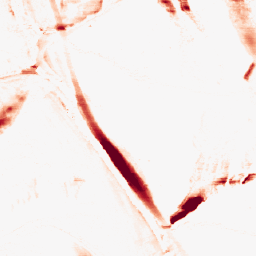
Category: morphological
Decomposition family: morphological_ellipse
Decomposition parameters: operation: opening
width: 5
height: 30
Upsampling method: area
Upsampling parameters: scale: 2
Upsampling scale: 2